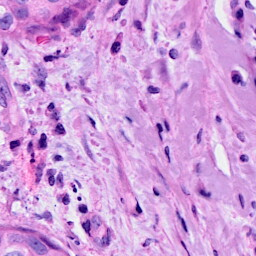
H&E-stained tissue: Breast